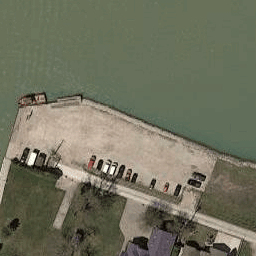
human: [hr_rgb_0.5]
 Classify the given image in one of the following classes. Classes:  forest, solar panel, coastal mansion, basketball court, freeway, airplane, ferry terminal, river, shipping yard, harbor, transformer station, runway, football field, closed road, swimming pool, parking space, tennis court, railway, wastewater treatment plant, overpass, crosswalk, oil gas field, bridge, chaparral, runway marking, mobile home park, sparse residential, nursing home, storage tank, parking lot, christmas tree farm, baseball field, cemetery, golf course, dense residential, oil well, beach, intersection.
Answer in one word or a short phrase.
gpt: ferry terminal